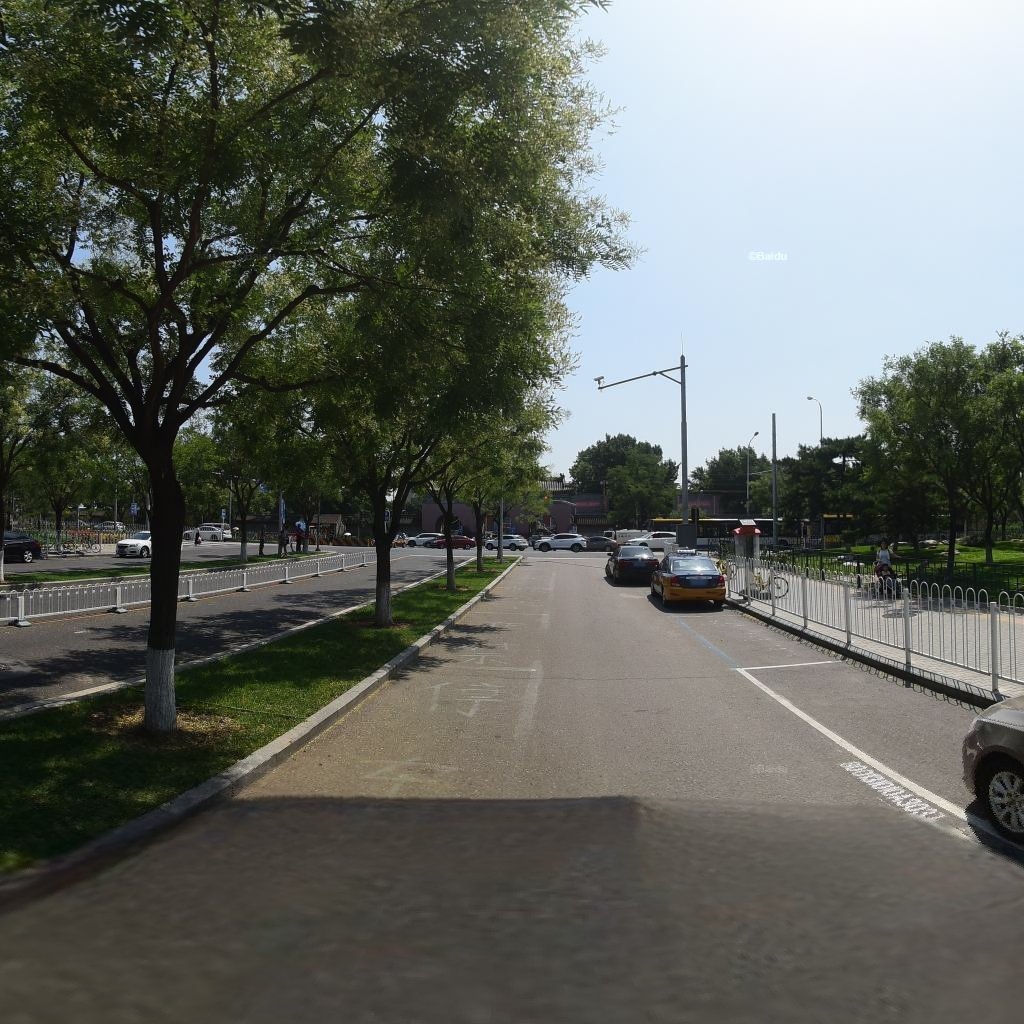
Region: Dongcheng
Road damage annotations: transverse crack